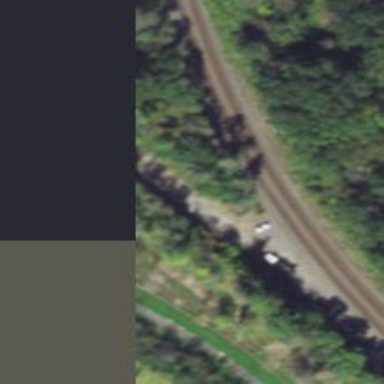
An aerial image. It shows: Abandoned railway.